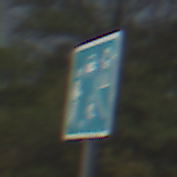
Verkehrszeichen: BeginnVerkehrsberuhigterBereich
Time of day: MorningAfternoon
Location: Outdoor (Nature)
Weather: PartlyCloudy
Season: NotSpecified
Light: Natural